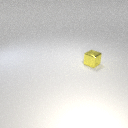
small yellow metal cube